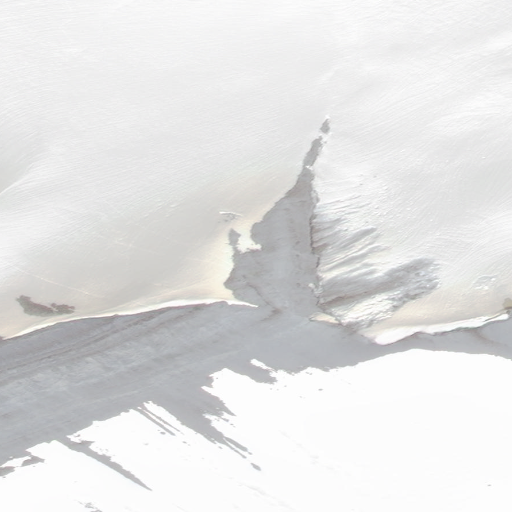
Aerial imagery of mountains in Alaska named Robinson Mountains containing only unknown